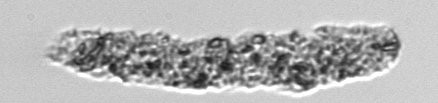
Label: fecal_pellet